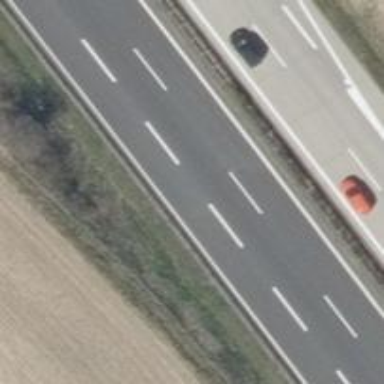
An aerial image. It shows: Asphalt motorway.